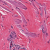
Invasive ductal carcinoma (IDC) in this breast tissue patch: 0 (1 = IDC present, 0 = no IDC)